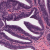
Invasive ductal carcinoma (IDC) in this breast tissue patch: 0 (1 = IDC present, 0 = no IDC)